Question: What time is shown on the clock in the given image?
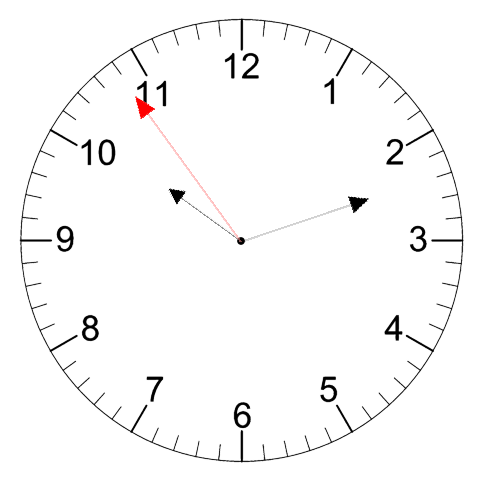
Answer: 10:11:54